Field crop: maize
Growth stage: 2
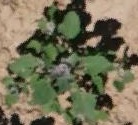
Species: chenopodium